Question: When I dock a button to right in the toolbar, it starts touching the upper border of the toolbar like this:

Here is my code:
'''
Ext.define('MyApp.view.MyFormPanel', {
extend: 'Ext.form.Panel',
config: {
items: [
{
xtype: 'textfield',
label: 'Field'
},
{
xtype: 'textfield',
label: 'Field'
},
{
xtype: 'toolbar',
docked: 'bottom',
items: [
{
xtype: 'button',
ui: 'back',
text: 'Back'
},
{
xtype: 'button',
docked: 'right',
ui: 'forward',
text: 'Continue'
}
]
}
]
}
});
'''
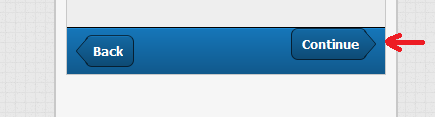
Answer: I used to have the same problem, but I solved it! You use, just like I did, 'xtype: 'toolbar'' to dock your buttons. What you have to use is
'xtype: 'titlebar''
Now, if you have some buttons in your titlebar, just set the 'align' property, like this:
'''
xtype: 'titlebar',
items: [
{
xtype: 'button',
ui: 'back',
text: 'Back',
align: 'left'
},
{
xtype: 'button',
ui: 'forward',
text: 'Continue',
align: 'right'
}
]
'''
Check Sencha Docs for more info: <URL>